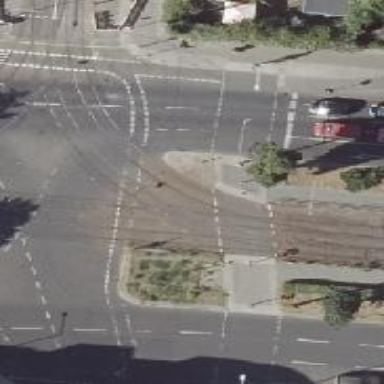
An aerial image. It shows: Tram crossing on the railway.